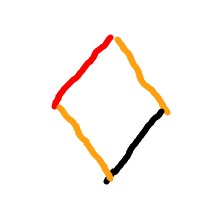
Shape: rhombus